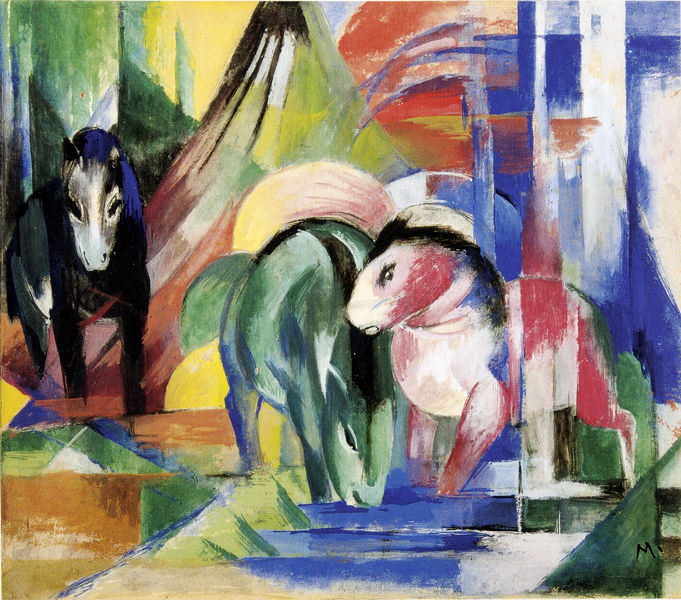
Titel: Drei Pferde an der Tränke
Künstler: Franz Marc
Standort: Karlsruhe
Institution: Staatliche Kunsthalle
Schlagwörter: baum, blau, gemälde, gruppe, himmel, kopf, wasser, weiß, bäume, dreieck, fluss, gelb, grün, kubismus, landschaft, ocker, braun, brust, bunt, orange, profil, rücken, schwarz, türkis, rose, rot, tier, tiere, wiese, expressionismus, muster, saufen, trinken, trinkend, augen, spitze, signatur, öl, hügel, natur, auge, drei, ohren, rosa, wald, wasserfall, pferd, pferde, pony, rund, turm, beine, mähne, farbig, moderne, abstrakt, farben, farbe, formen, herde, linien, treppe, dick, pink, rechteck, acryl, form, klassische moderne, treffen, kunst, muli, pfere, franz, art, geometrisch, blua, maul, nüstern, ponys, tränke, leuchtend, perd, blauer reiter, muenchen, kandinsky, zelt, perde, blauer, lasierend, facetten, franz marc, marc, blaue reiter, der blaue reiter, fohlen, marc chagall, grn, organe, forme, reite, 1. weltkrieg, fm, ocker+, trinkne